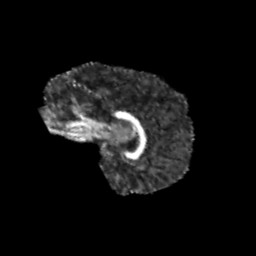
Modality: FA
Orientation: sagittal
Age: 12
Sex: female
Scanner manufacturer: siemens
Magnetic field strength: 3 T
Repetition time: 3.8 s
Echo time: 0.07 s